Aerial crown-view tile of a tropical tree (Barro Colorado Island, Panama), acquired 20250512:
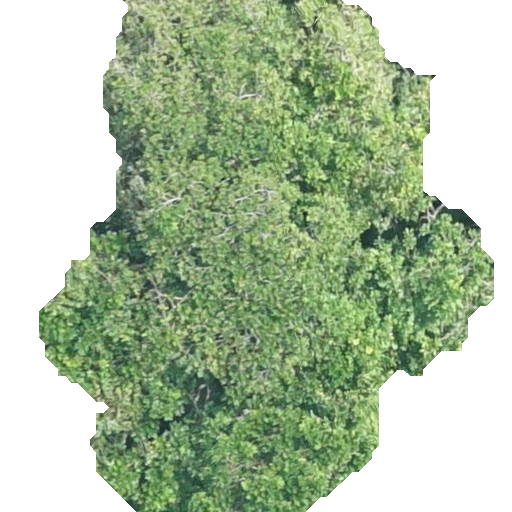
Species: Anacardium excelsum
GBIF accepted scientific name: Anacardium excelsum
Crown area: 253.273 m²